Field crop: maize
Growth stage: 2
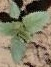
Species: datura